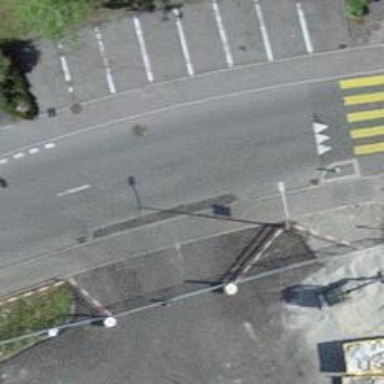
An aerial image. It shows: Kerb barrier.